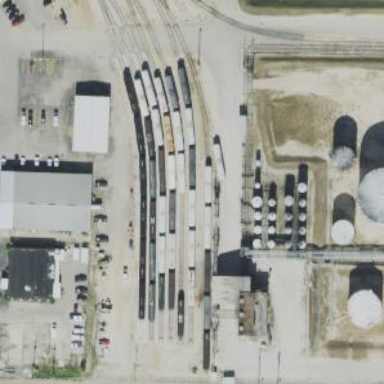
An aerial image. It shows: Railway spur service line used for transporting petroleum freight.